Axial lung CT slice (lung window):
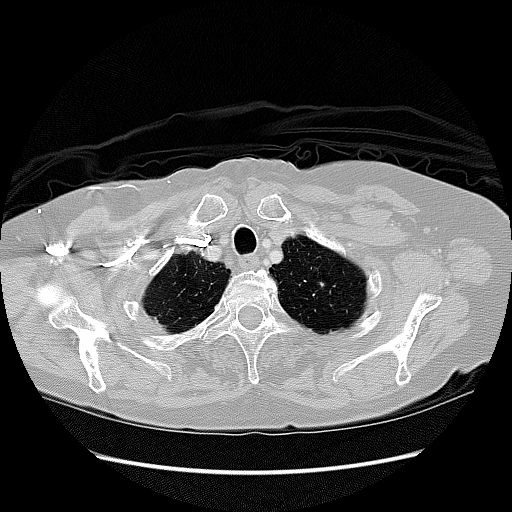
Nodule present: no